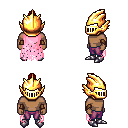
a pixel art fantasy rpg character, male body template, human, dark skin, pink tattered cape, magenta pants, red short topknot hairstyle, gold helm, cloth bracers, metal boots, four views (front, back, left, right), 2x2 character sprite sheet, small pixel art, hard edges, no anti-aliasing